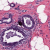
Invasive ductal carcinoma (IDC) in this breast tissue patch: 0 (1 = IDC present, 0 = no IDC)